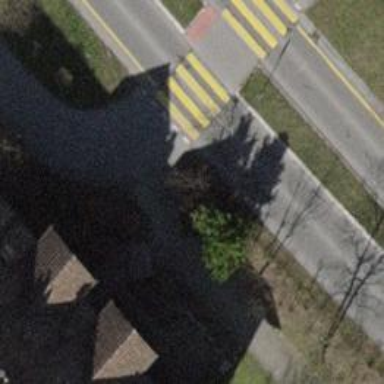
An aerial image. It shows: Bollard barrier.